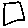
Label: square